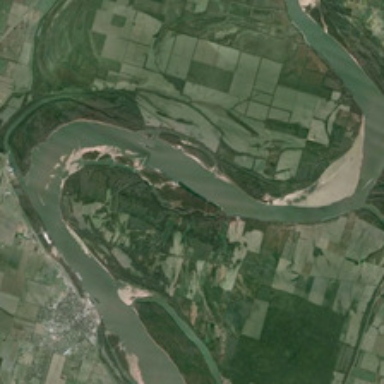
Many green farmlands are in two sides of a curved river .